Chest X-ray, PA view. Patient: 46 years old, sex M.
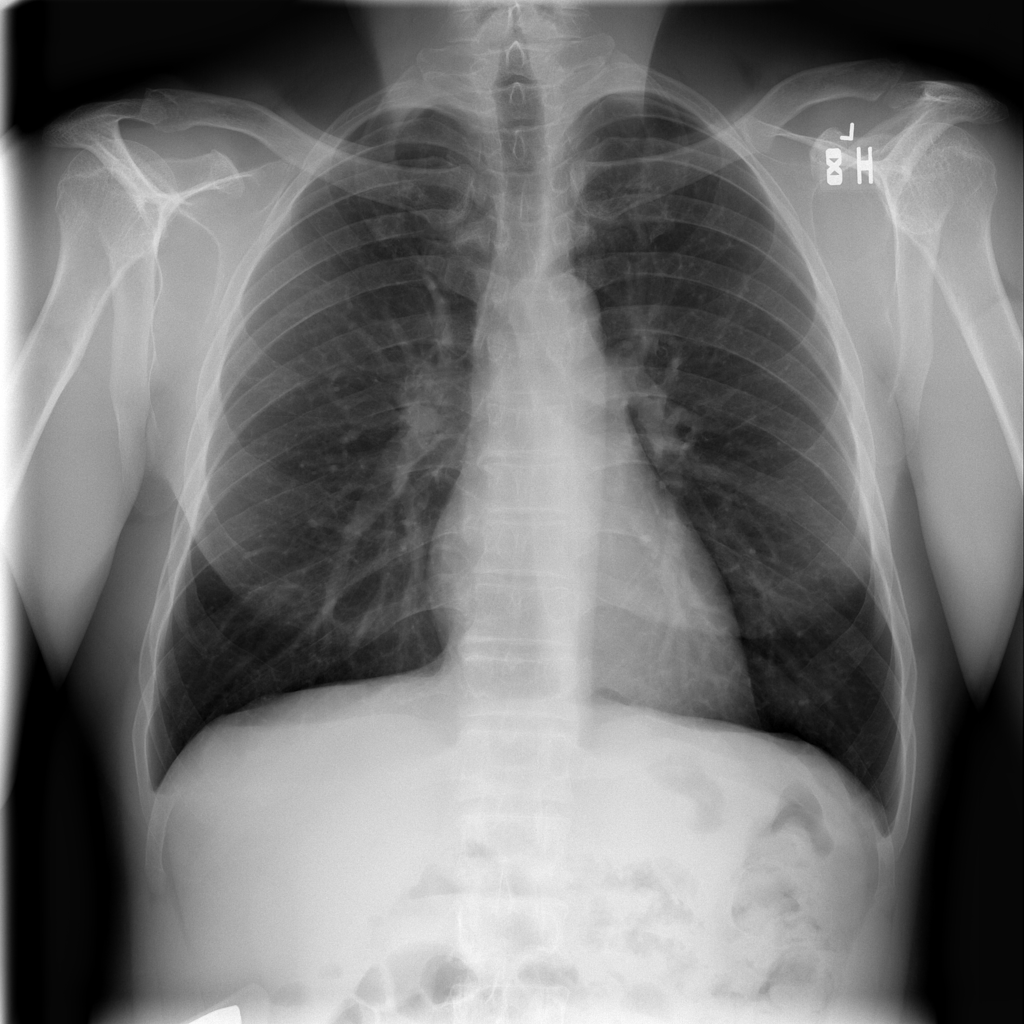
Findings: No Finding